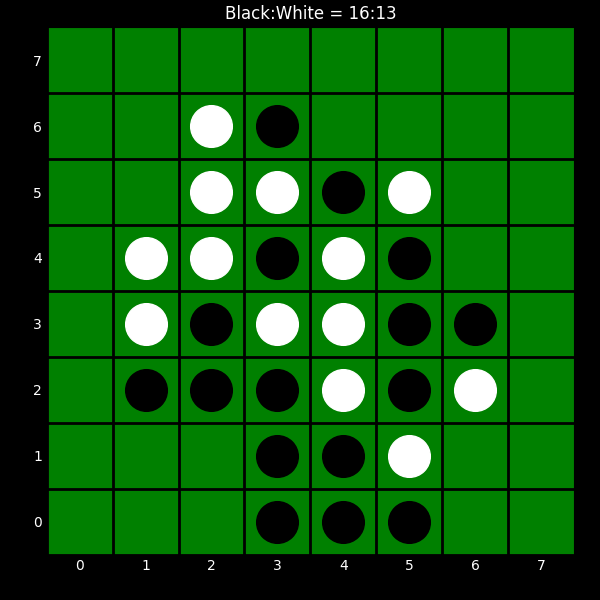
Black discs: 16
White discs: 13